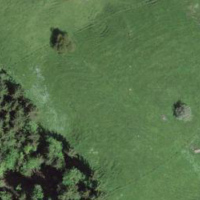
EUNIS habitat code: 24
Species observed at this site:
Caltha palustris